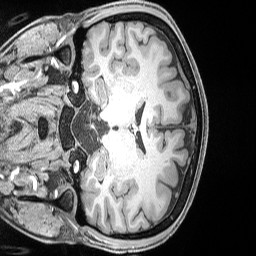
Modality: T1w
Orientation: coronal
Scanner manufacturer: siemens
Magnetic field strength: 3 T
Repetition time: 2.53 s
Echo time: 0.00169 s